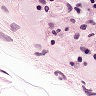
Metastatic tissue present: no